Question:
.
I use FullCalendar.
In Day View I would like to be able to specify an editable area - as shown in white in the screenshot between 13:30 and 20:00.
So I should not be able to drag a session outside this area or modify the brown session (outside of the white area)
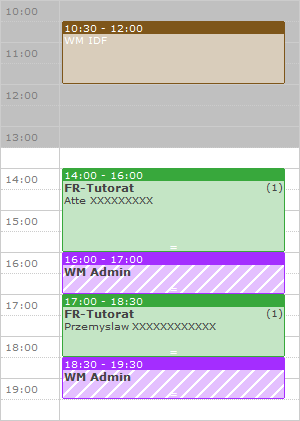
Answer: Since the <URL> to manage the visual effect of editable areas.